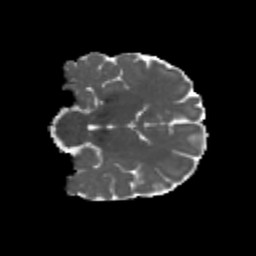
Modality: MD
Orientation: coronal
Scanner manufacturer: siemens
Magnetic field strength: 3 T
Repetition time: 4.16 s
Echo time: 0.0806 s